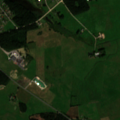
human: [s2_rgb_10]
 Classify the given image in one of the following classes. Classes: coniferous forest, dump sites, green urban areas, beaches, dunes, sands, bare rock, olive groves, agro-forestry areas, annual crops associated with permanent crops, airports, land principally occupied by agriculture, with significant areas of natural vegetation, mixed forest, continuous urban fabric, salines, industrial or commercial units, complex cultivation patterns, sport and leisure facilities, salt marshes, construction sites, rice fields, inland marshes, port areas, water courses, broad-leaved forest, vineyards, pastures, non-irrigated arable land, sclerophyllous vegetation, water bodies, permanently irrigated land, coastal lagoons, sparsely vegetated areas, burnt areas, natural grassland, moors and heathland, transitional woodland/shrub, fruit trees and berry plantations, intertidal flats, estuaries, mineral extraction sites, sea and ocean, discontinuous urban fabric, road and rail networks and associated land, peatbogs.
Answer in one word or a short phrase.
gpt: discontinuous urban fabric, non-irrigated arable land, pastures, complex cultivation patterns, mixed forest